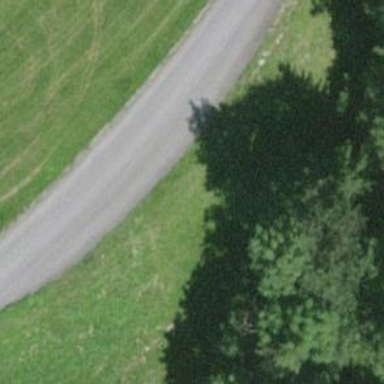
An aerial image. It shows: Passing place on the road.